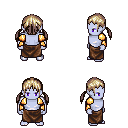
a pixel art fantasy rpg character, male body template, dark elf, purple skin, gold arm armor, robe skirt, white blonde twin-tailed hairstyle, four views (front, back, left, right), 2x2 character sprite sheet, small pixel art, hard edges, no anti-aliasing